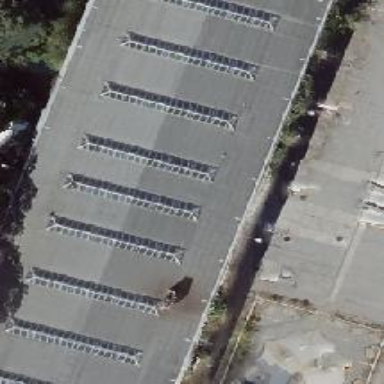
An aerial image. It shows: Building with gabled roof.